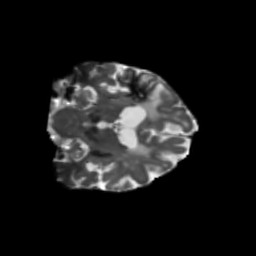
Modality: T2w
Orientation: coronal
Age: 79
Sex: female
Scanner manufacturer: siemens
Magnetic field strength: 3 T
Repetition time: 5.25 s
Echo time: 0.08 s